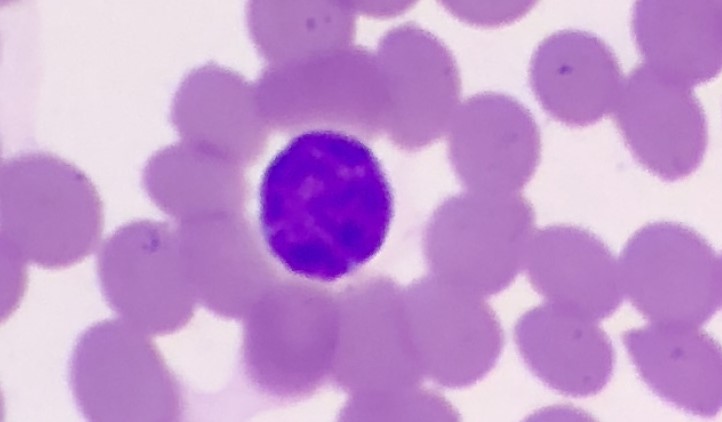
White blood cell type: Lymphocyte